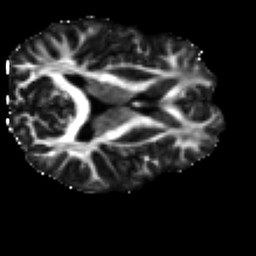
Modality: FA
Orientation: axial
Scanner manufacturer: ge
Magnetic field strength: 3 T
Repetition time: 7.98 s
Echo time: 0.0701 s